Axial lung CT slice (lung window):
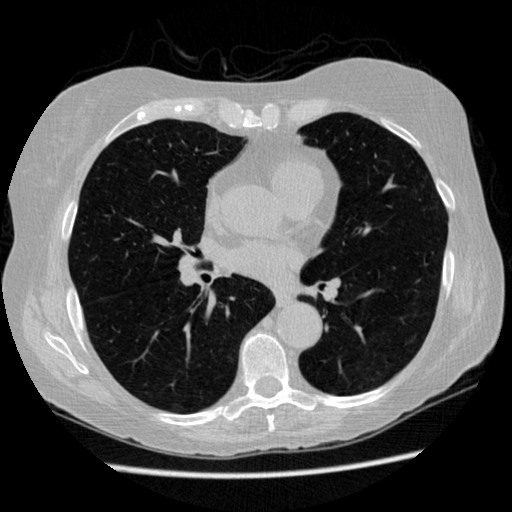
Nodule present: no